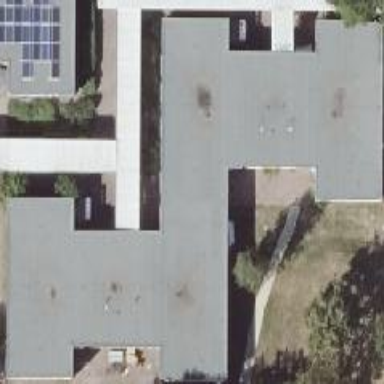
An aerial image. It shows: School building.